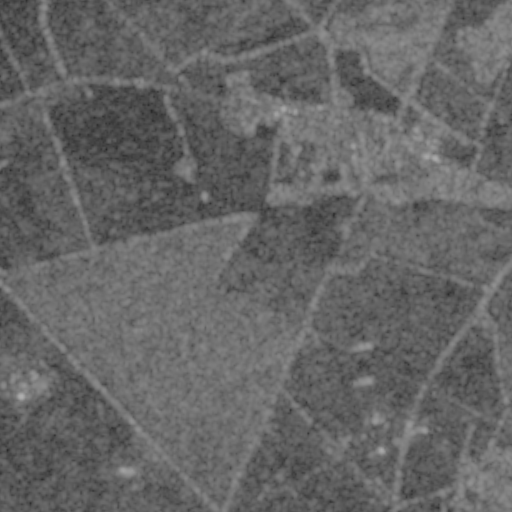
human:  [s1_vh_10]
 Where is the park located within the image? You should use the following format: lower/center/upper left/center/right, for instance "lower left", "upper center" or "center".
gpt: The park is located in the upper center of the image.
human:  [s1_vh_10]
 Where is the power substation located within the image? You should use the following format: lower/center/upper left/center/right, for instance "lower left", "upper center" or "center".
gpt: The power substation is located in the upper right of the image.
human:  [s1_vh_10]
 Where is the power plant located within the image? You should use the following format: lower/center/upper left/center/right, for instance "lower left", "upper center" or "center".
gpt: There is no power plant in the image.

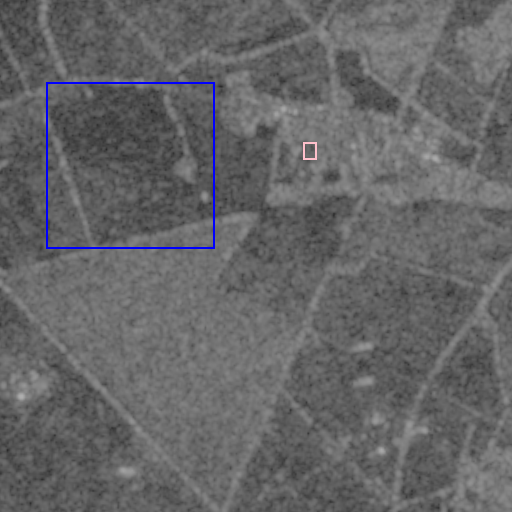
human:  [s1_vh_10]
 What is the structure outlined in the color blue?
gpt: The structure outlined in blue is a crop field.
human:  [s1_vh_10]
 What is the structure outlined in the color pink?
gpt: The structure outlined in pink is a park.
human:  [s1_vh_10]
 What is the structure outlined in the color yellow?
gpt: There is no yellow outline.